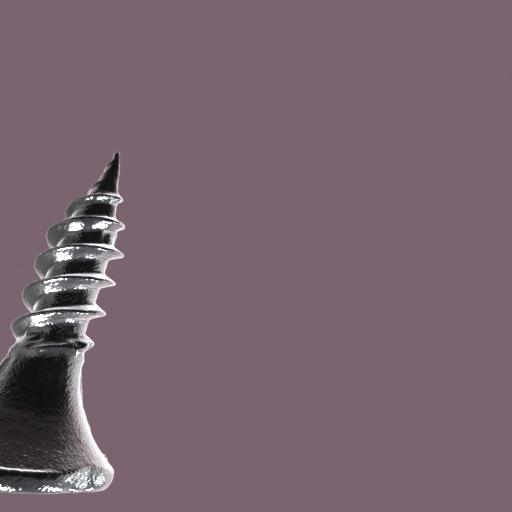
Label: screw